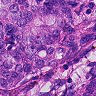
Metastatic tissue present: yes